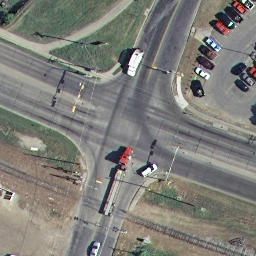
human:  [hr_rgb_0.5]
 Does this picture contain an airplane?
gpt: no

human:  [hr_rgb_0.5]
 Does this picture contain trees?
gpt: yes

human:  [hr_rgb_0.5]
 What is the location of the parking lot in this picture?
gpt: upper right